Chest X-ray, AP view. Patient: 31 years old, sex M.
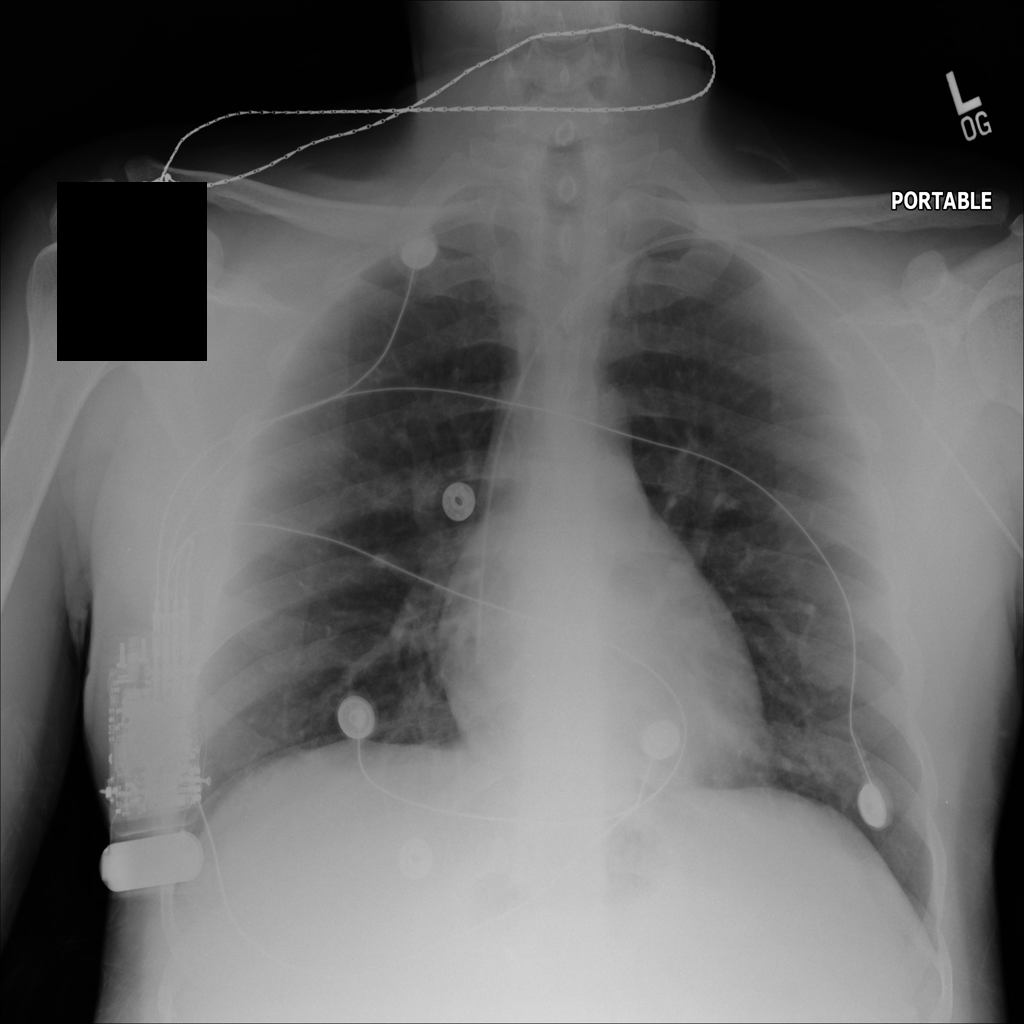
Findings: No Finding